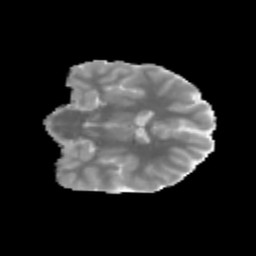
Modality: MD
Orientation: coronal
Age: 12
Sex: male
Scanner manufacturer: siemens
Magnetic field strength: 3 T
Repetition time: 3.8 s
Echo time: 0.07 s